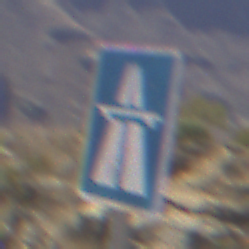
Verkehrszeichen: Autobahn
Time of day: Midday
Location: Outdoor (Nature)
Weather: Clear
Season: NotSpecified
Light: Natural